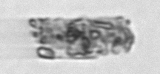
Label: fecal_pellet